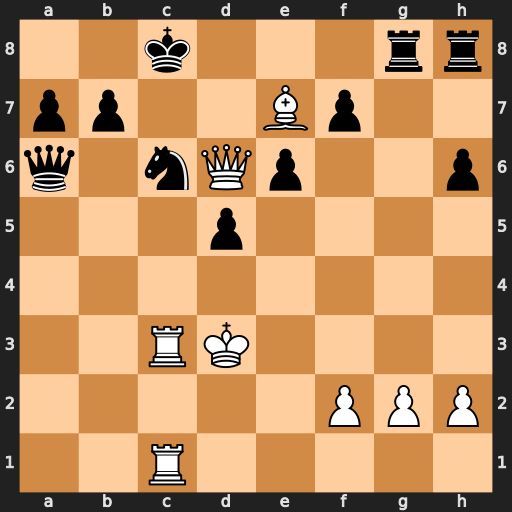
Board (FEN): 2k3rr/pp2Bp2/q1nQp2p/3p4/8/2RK4/5PPP/2R5
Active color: w
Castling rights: -
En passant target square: -
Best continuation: Kd2 Qa5 Ke2